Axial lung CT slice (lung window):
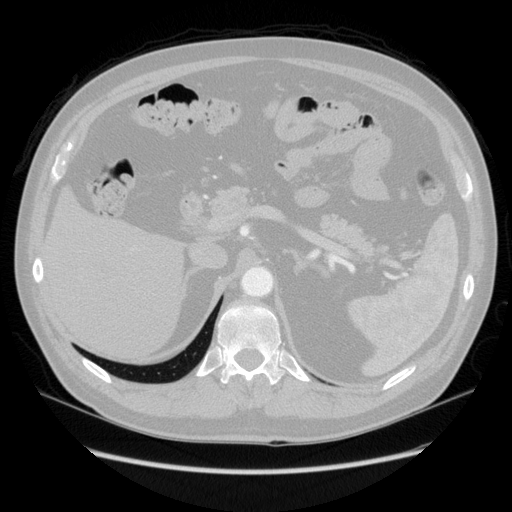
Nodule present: no